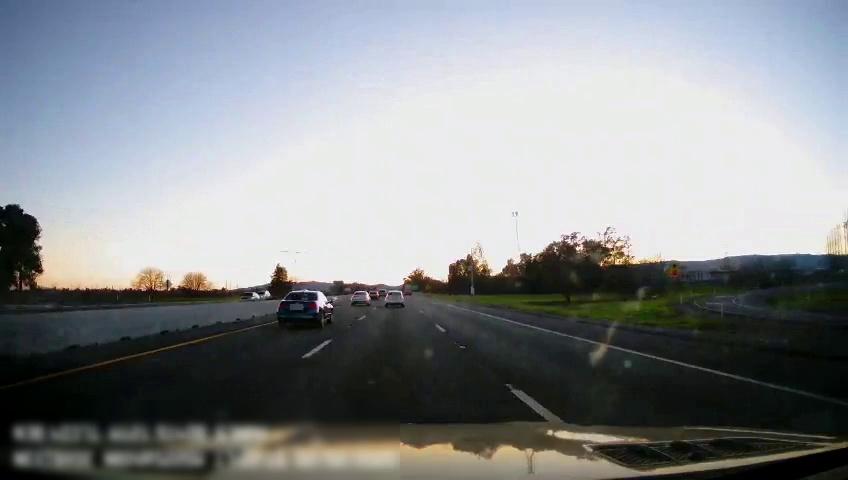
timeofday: Day
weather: Sunny
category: Drivable Space
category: Drivable Space
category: Vehicles | Car
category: Vehicles | Car
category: Vehicles | Car
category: Vehicles | Car
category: Vehicles | Car
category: Vehicles | Car
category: Vehicles | Truck
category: Lanes | Current Lane
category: Lanes | Current Lane
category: Lanes | Alternate Lane
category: Lanes | Alternate Lane
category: Traffic | Signs